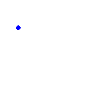
Particle: proton